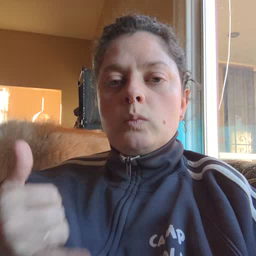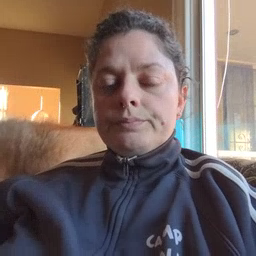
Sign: make